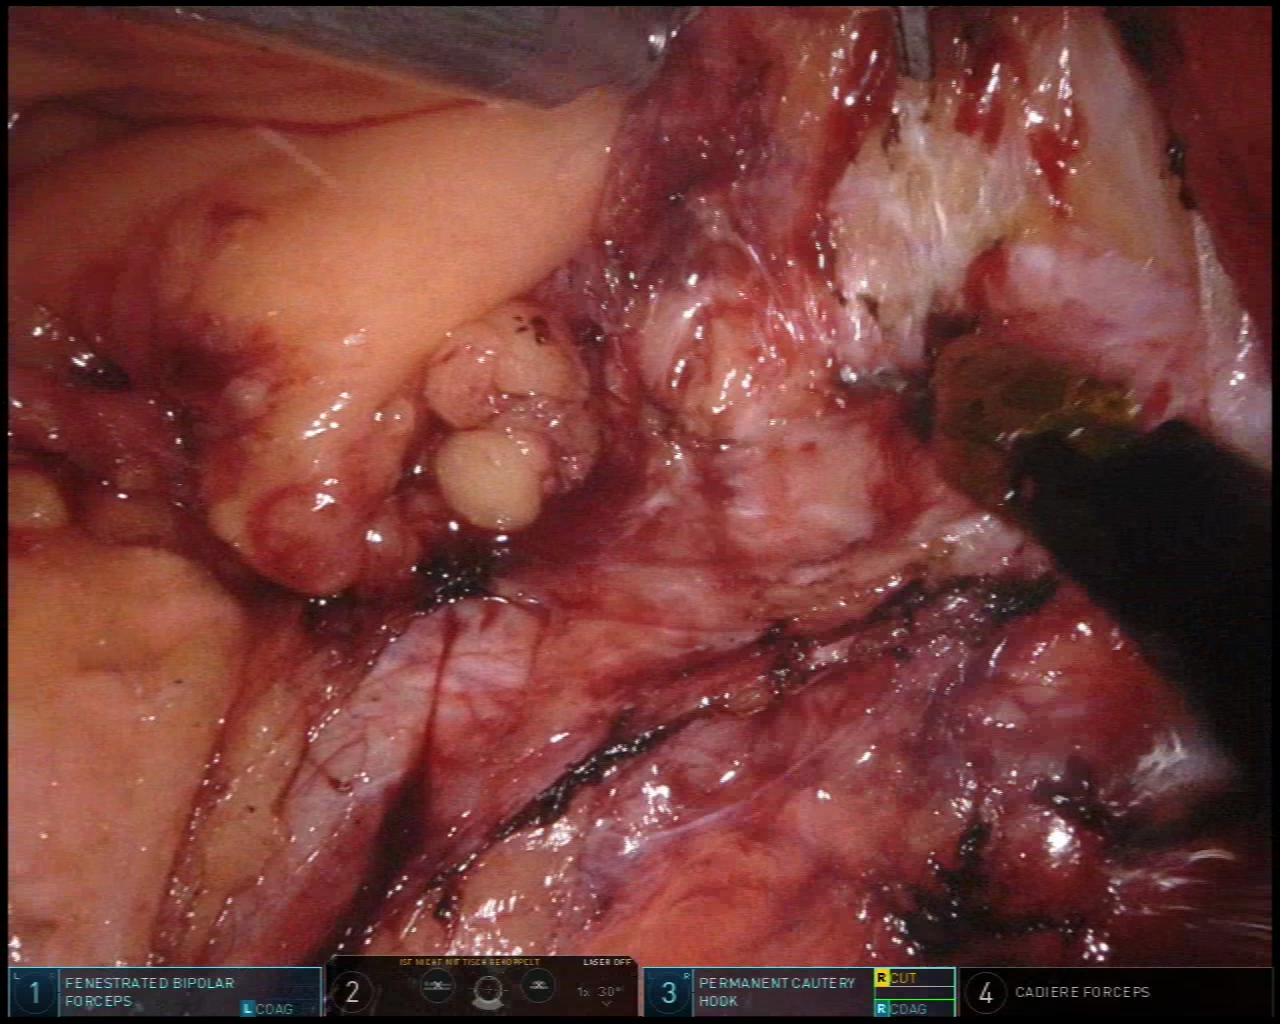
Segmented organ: pancreas
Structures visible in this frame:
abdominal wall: no
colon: no
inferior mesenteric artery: no
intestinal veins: no
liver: no
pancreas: yes
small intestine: no
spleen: no
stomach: no
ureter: no
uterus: no
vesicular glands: no